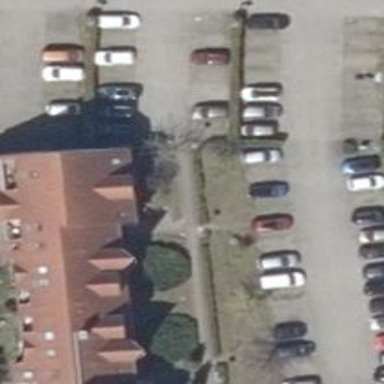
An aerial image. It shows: Asphalt parking aisle designated as service road.